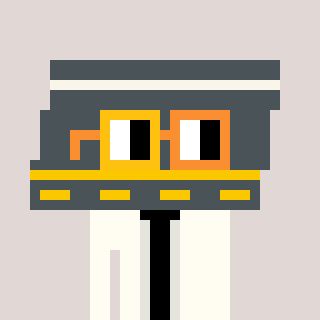
a pixel art character with square yellow and orange glasses, a road-shaped head and a grayscale-colored body on a warm background